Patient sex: M
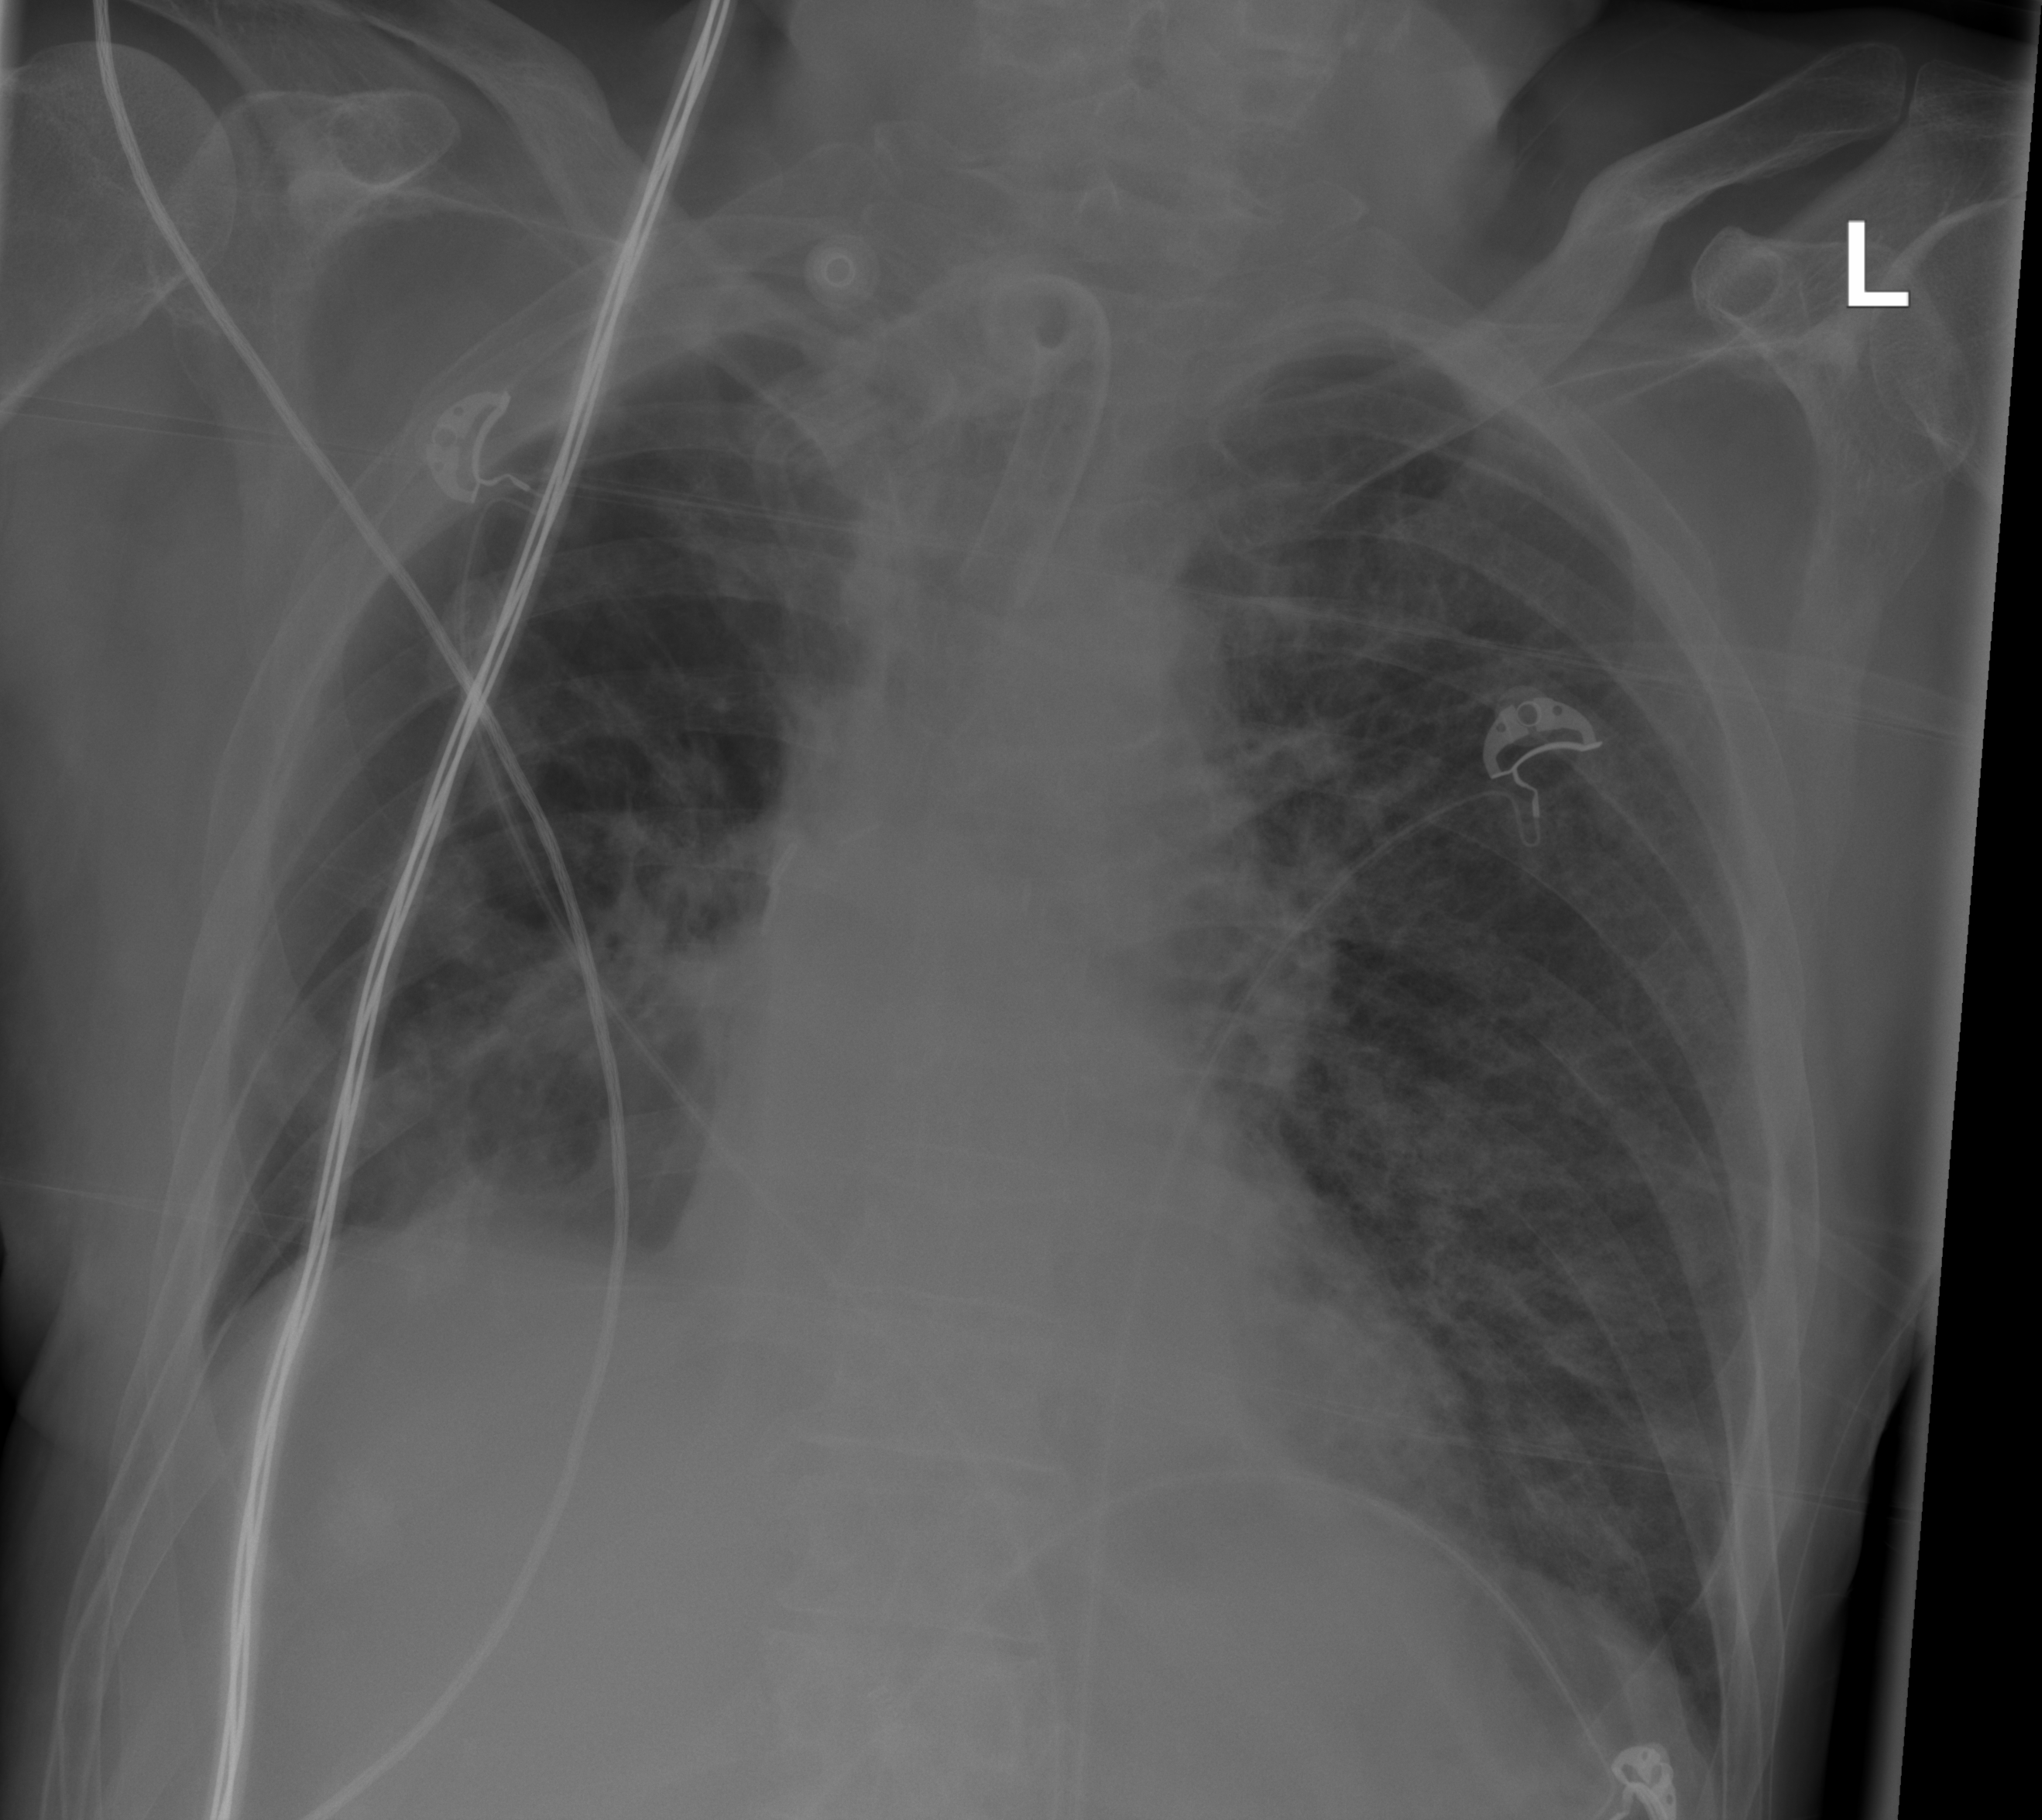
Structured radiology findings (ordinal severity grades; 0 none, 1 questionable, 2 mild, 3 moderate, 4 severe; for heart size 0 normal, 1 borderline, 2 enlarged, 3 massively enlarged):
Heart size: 0
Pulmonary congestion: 0
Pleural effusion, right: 0
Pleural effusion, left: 0
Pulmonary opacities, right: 2
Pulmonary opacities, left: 2
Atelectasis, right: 0
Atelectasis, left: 0